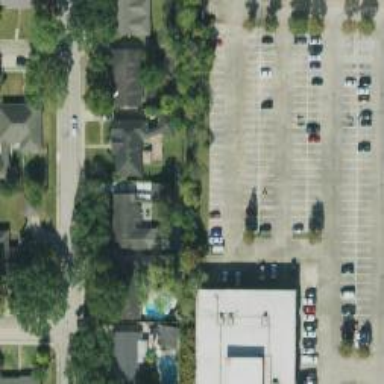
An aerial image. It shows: Parking space is available.